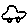
Label: car